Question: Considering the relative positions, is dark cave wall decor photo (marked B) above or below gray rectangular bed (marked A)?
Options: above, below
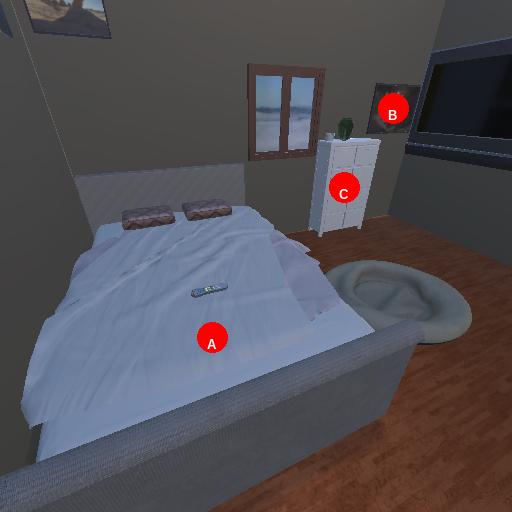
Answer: above